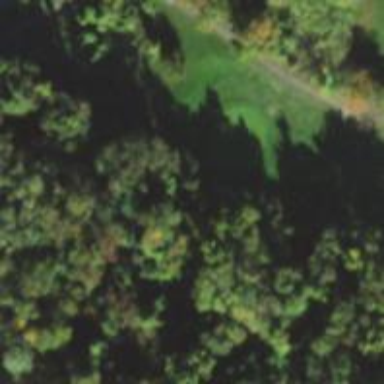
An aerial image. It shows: View of golf hole.